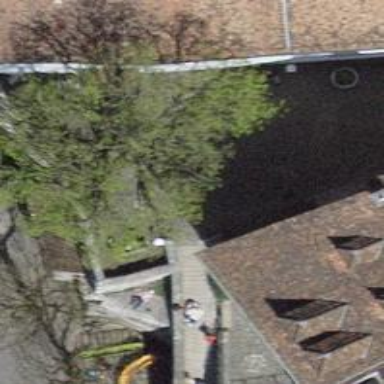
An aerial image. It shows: Steps on cobblestone road.